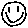
Label: smiley face